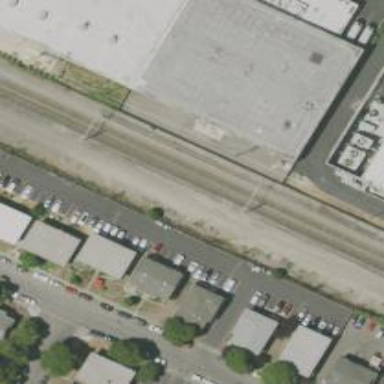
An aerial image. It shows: Abandoned railway siding.